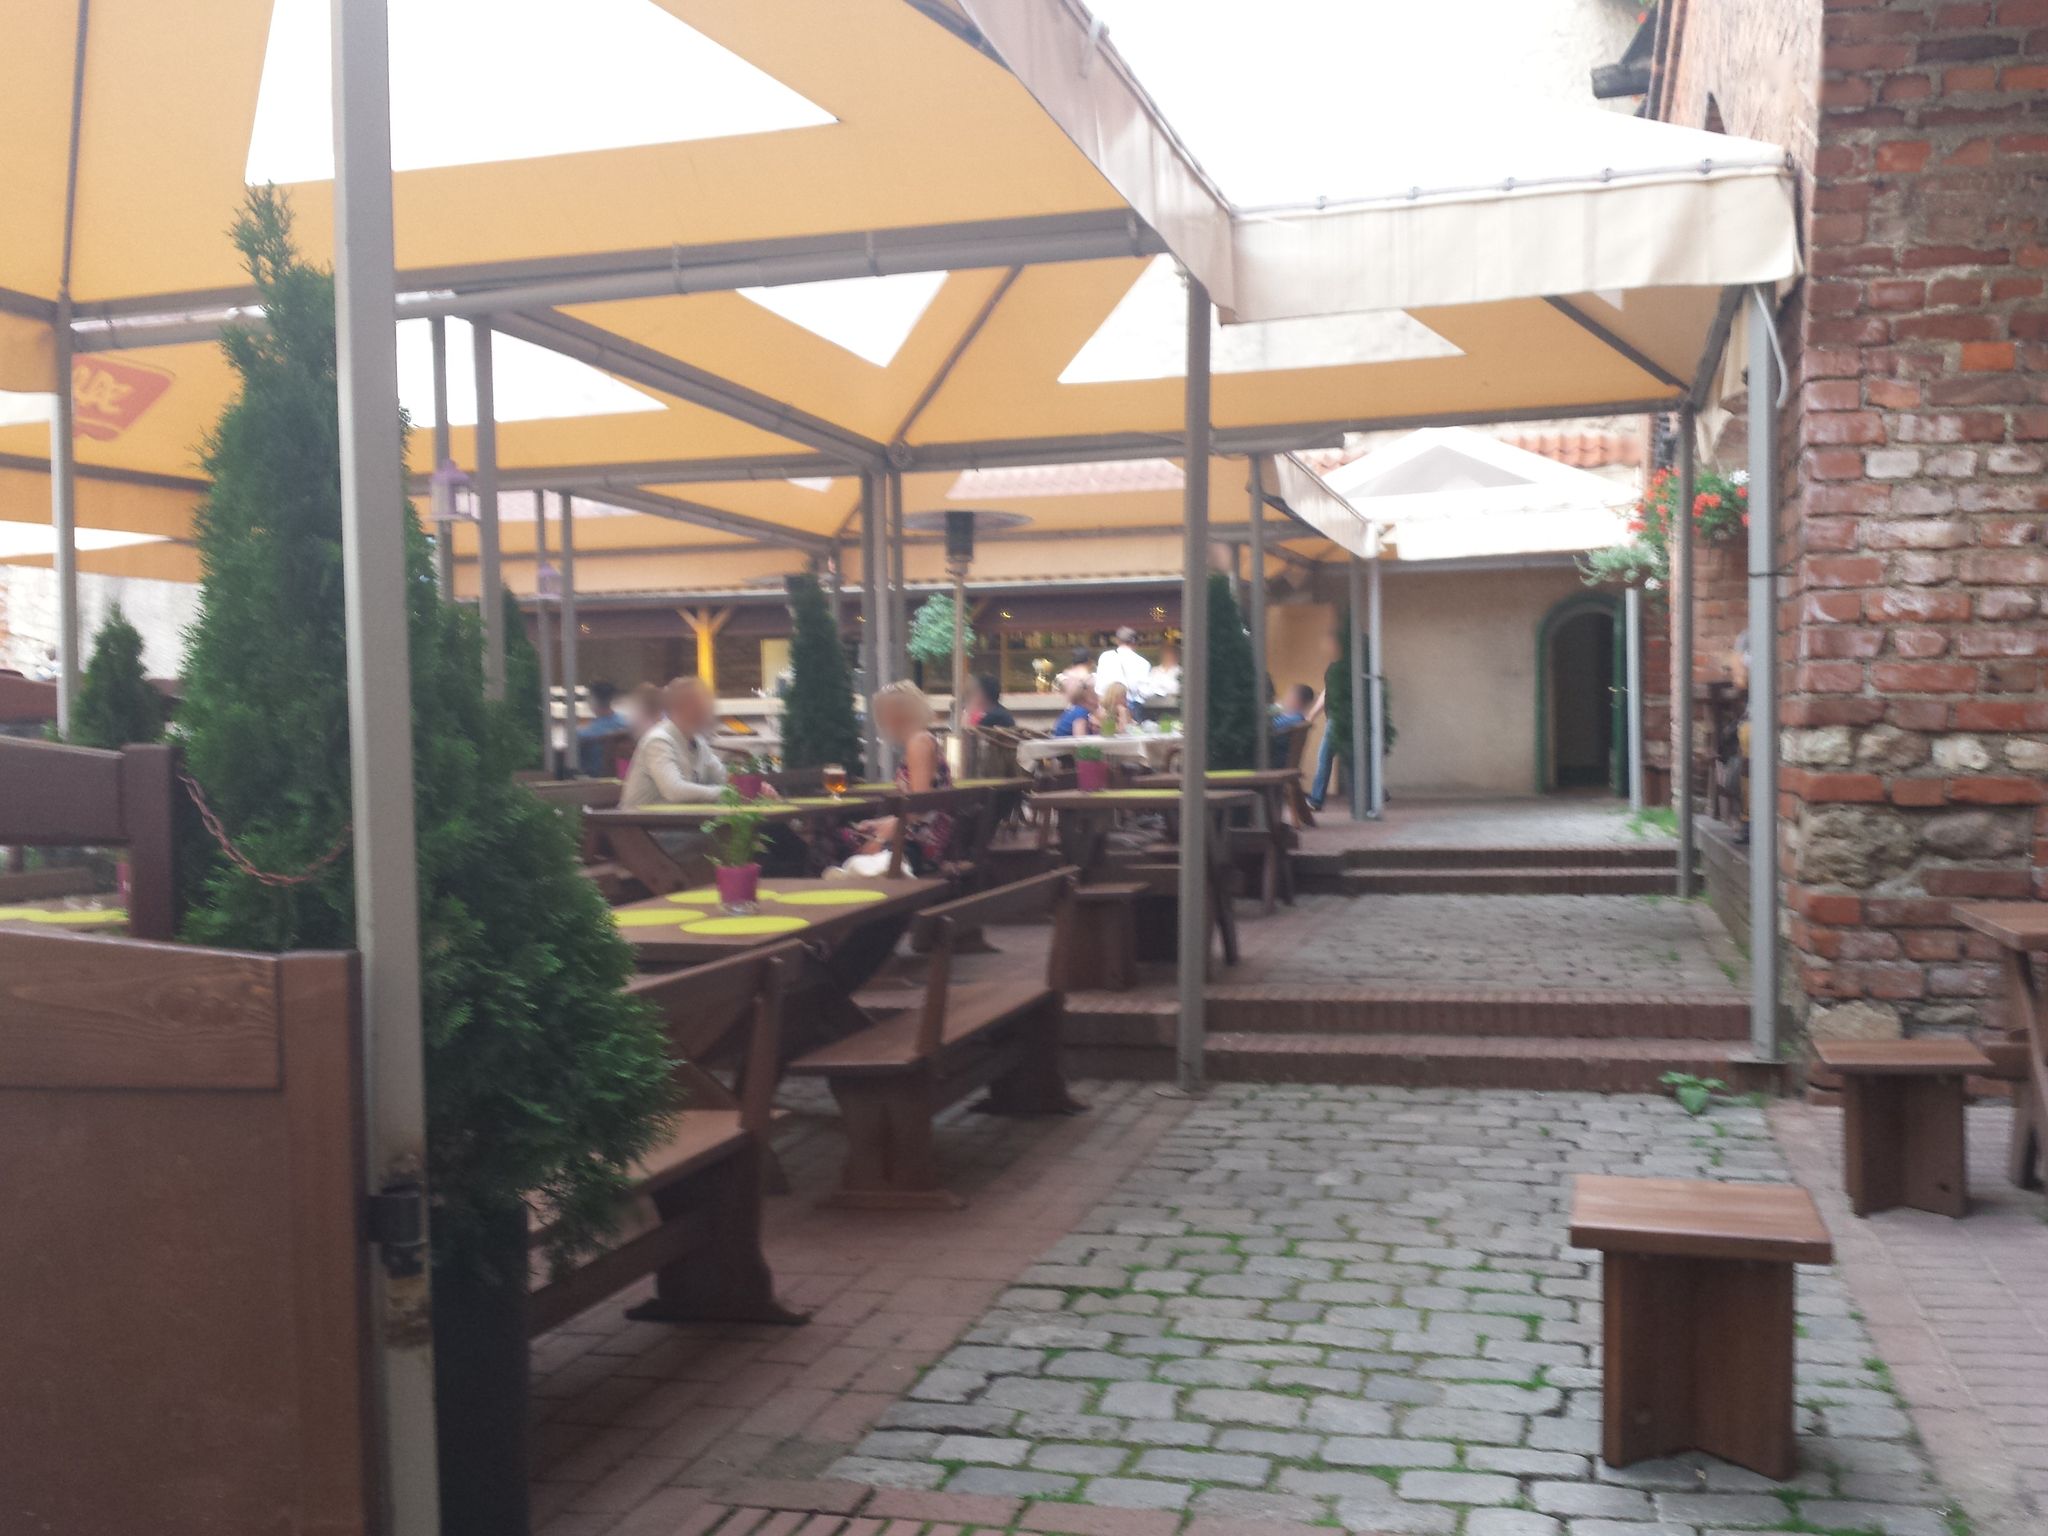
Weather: clear
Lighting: day
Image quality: good
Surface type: walking surface
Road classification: footway, pedestrian, living_street
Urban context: urban centre
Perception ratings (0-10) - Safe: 6.36, Lively: 5.44, Beautiful: 6.33, Boring: 7.48, Depressing: 3.24, Wealthy: 9.25